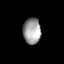
Tissue: lung
Cell type: Endothelial cells
Senescence score: 0.1552
Nuclear area (px): 448
Mean DAPI intensity: 157.589